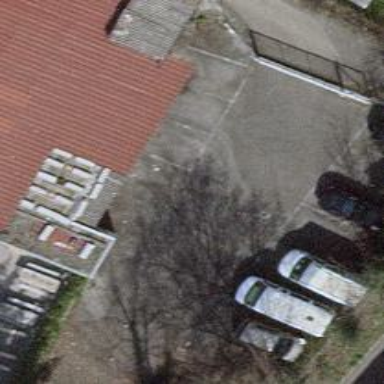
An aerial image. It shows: View of roof of building.